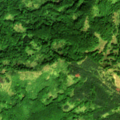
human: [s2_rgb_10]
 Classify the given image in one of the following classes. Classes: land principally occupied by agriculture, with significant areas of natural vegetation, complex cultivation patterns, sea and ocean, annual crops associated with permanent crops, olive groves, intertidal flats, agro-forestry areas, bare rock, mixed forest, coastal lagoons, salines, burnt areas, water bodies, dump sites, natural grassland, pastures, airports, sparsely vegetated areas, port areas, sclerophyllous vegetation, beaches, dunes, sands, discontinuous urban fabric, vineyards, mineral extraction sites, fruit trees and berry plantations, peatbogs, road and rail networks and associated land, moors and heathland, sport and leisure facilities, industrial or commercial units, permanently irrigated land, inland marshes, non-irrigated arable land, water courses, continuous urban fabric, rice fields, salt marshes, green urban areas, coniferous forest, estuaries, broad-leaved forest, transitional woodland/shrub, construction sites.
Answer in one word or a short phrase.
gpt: broad-leaved forest, transitional woodland/shrub